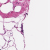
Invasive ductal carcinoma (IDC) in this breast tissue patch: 0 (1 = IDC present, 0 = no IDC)